Question: At a glance, the database schema looks like this:

The schema has to be in 3rd normal form (and I am aware that 'hotels.average_rating' suggests otherwise, try to oversee that, since the database is not fully designed yet). This is for a tourist recommendation system.
The SQL:
'''
SET SQL_MODE="NO_AUTO_VALUE_ON_ZERO";
SET time_zone = "+00:00";
CREATE TABLE 'activities' (
'activity_id' int(10) unsigned NOT NULL AUTO_INCREMENT,
'activity_name' varchar(277) COLLATE utf8_bin NOT NULL,
PRIMARY KEY ('activity_id')
) ENGINE=InnoDB DEFAULT CHARSET=utf8 COLLATE=utf8_bin;
CREATE TABLE 'bookings' (
'from_date' timestamp NOT NULL DEFAULT CURRENT_TIMESTAMP ON UPDATE CURRENT_TIMESTAMP,
'to_date' timestamp NOT NULL DEFAULT '0000-00-00 00:00:00',
'belong_user' int(10) unsigned NOT NULL,
'belong_hotel' int(10) unsigned NOT NULL,
'rating' int(3) unsigned NOT NULL,
KEY 'belong_user' ('belong_user'),
KEY 'belong_hotel' ('belong_hotel')
) ENGINE=InnoDB DEFAULT CHARSET=utf8 COLLATE=utf8_bin;
CREATE TABLE 'countries' (
'cuntry_id' int(10) unsigned NOT NULL AUTO_INCREMENT,
'country_name' varchar(20) COLLATE utf8_bin NOT NULL,
PRIMARY KEY ('cuntry_id')
) ENGINE=InnoDB DEFAULT CHARSET=utf8 COLLATE=utf8_bin;
CREATE TABLE 'hotels' (
'hotel_id' int(10) unsigned NOT NULL AUTO_INCREMENT,
'hotel_name' varchar(128) COLLATE utf8_bin NOT NULL,
'hotel_stars' int(3) NOT NULL,
'hotel_description' text COLLATE utf8_bin NOT NULL,
'average_price' float unsigned NOT NULL,
'average_rating' float unsigned NOT NULL,
'total_rooms' int(10) unsigned NOT NULL,
'free_rooms' int(10) unsigned NOT NULL,
'belong_region' int(10) unsigned NOT NULL,
PRIMARY KEY ('hotel_id'),
KEY 'belong_region' ('belong_region')
) ENGINE=InnoDB DEFAULT CHARSET=utf8 COLLATE=utf8_bin;
CREATE TABLE 'hotels_activity_offers' (
'belong_hotel' int(10) unsigned NOT NULL,
'belong_activity' int(10) unsigned NOT NULL,
UNIQUE KEY 'belong_hotel_2' ('belong_hotel','belong_activity'),
KEY 'belong_hotel' ('belong_hotel'),
KEY 'belong_activity' ('belong_activity')
) ENGINE=InnoDB DEFAULT CHARSET=utf8 COLLATE=utf8_bin;
CREATE TABLE 'regions' (
'region_id' int(10) unsigned NOT NULL AUTO_INCREMENT,
'belong_country' int(10) unsigned NOT NULL,
'region_name' varchar(255) COLLATE utf8_bin NOT NULL,
PRIMARY KEY ('region_id'),
KEY 'belong_country' ('belong_country')
) ENGINE=InnoDB DEFAULT CHARSET=utf8 COLLATE=utf8_bin;
CREATE TABLE 'regions_activity_offers' (
'belong_region' int(10) unsigned NOT NULL,
'belong_activity' int(10) unsigned NOT NULL,
KEY 'belong_region' ('belong_region'),
KEY 'belong_activity' ('belong_activity')
) ENGINE=InnoDB DEFAULT CHARSET=utf8 COLLATE=utf8_bin;
CREATE TABLE 'users' (
'user_id' int(10) unsigned NOT NULL AUTO_INCREMENT,
'username' varchar(20) COLLATE utf8_bin NOT NULL,
'password' varchar(40) COLLATE utf8_bin NOT NULL COMMENT 'MD5',
'first_name' varchar(20) COLLATE utf8_bin NOT NULL,
'last_name' varchar(20) COLLATE utf8_bin NOT NULL,
'email' varchar(255) COLLATE utf8_bin NOT NULL,
'is_admin' tinyint(1) NOT NULL,
'is_active' tinyint(1) NOT NULL,
PRIMARY KEY ('user_id'),
KEY 'is_active' ('is_active')
) ENGINE=InnoDB DEFAULT CHARSET=utf8 COLLATE=utf8_bin;
CREATE TABLE 'users_favourite_activities' (
'belong_user' int(10) unsigned NOT NULL,
'belong_activity' int(10) unsigned NOT NULL,
UNIQUE KEY 'belong_user_2' ('belong_user','belong_activity'),
KEY 'belong_user' ('belong_user'),
KEY 'belong_activity' ('belong_activity')
) ENGINE=InnoDB DEFAULT CHARSET=utf8 COLLATE=utf8_bin;
ALTER TABLE 'bookings'
ADD CONSTRAINT 'bookings_ibfk_3' FOREIGN KEY ('belong_hotel') REFERENCES 'hotels' ('hotel_id') ON DELETE CASCADE,
ADD CONSTRAINT 'bookings_ibfk_2' FOREIGN KEY ('belong_user') REFERENCES 'users' ('user_id') ON DELETE CASCADE;
ALTER TABLE 'hotels'
ADD CONSTRAINT 'hotels_ibfk_1' FOREIGN KEY ('belong_region') REFERENCES 'regions' ('region_id') ON DELETE CASCADE;
ALTER TABLE 'hotels_activity_offers'
ADD CONSTRAINT 'hotels_activity_offers_ibfk_2' FOREIGN KEY ('belong_activity') REFERENCES 'activities' ('activity_id') ON DELETE CASCADE,
ADD CONSTRAINT 'hotels_activity_offers_ibfk_1' FOREIGN KEY ('belong_hotel') REFERENCES 'hotels' ('hotel_id') ON DELETE CASCADE;
ALTER TABLE 'regions'
ADD CONSTRAINT 'regions_ibfk_1' FOREIGN KEY ('belong_country') REFERENCES 'countries' ('cuntry_id') ON DELETE CASCADE;
ALTER TABLE 'regions_activity_offers'
ADD CONSTRAINT 'regions_activity_offers_ibfk_2' FOREIGN KEY ('belong_activity') REFERENCES 'activities' ('activity_id') ON DELETE CASCADE,
ADD CONSTRAINT 'regions_activity_offers_ibfk_1' FOREIGN KEY ('belong_region') REFERENCES 'regions' ('region_id') ON DELETE CASCADE;
ALTER TABLE 'users_favourite_activities'
ADD CONSTRAINT 'users_favourite_activities_ibfk_1' FOREIGN KEY ('belong_user') REFERENCES 'users' ('user_id') ON DELETE CASCADE,
ADD CONSTRAINT 'users_favourite_activities_ibfk_2' FOREIGN KEY ('belong_activity') REFERENCES 'activities' ('activity_id') ON DELETE CASCADE;
'''
1. The question is: how to best add a "user activity log" feature which stores the activities a user has taken part to? Note that both regions and hotels can have activities, and I need to be able to tell whether that activity has taken place in a region or in a hotel. Referential integrity should be guaranteed.
2. Present a query (it should use JOIN shouldn't it?) which lists all users and their activities along with the hotel id or region id. (the one which is not applicable can be NULL if required).
- so preferably without stored procedures or anything which digs too much in mysql-specific features.
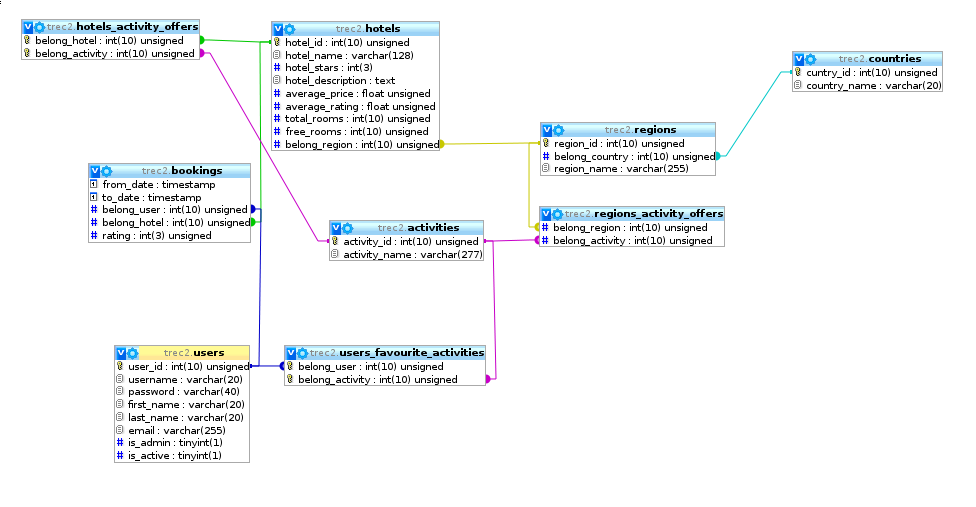
Answer: Your database is not normalized - and the way you've done it looks like a poster-child for why normalization is a good idea.
hotels.average_rating?
WTF?
While it can make sense to denormalize your data - this is not how to do it. Think about what you need to do when a user submits a hotel rating - you need to recalculate the value based on all the ratings submitted. If instead you held a sum_of_ratings (or even retained the current average) a number of ratings then you could calculate the new values based on the hotel record and the new rating without having to look at the other ratings.